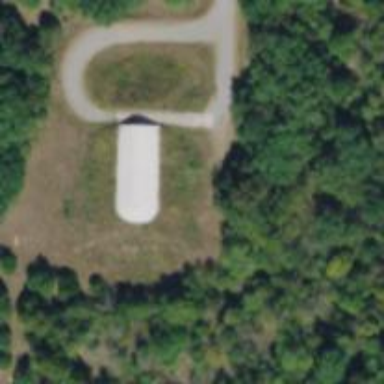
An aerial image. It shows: Military bunker.